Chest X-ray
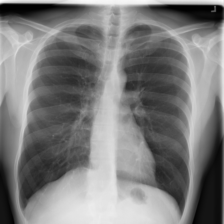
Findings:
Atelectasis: negative
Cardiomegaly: negative
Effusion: negative
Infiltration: positive
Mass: negative
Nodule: negative
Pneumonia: negative
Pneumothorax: negative
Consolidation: negative
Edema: negative
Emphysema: negative
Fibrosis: negative
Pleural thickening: negative
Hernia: negative